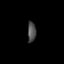
Tissue: lung
Cell type: T cells
Senescence score: 0.2113
Nuclear area (px): 169
Mean DAPI intensity: 76.201